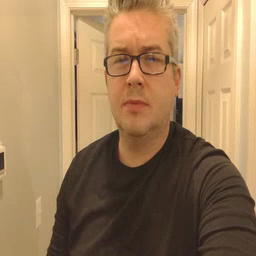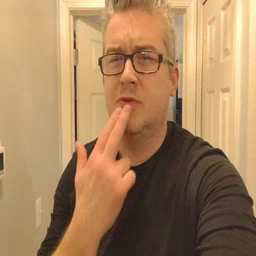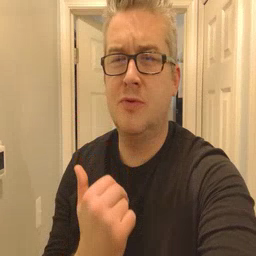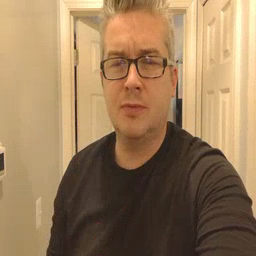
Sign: cute